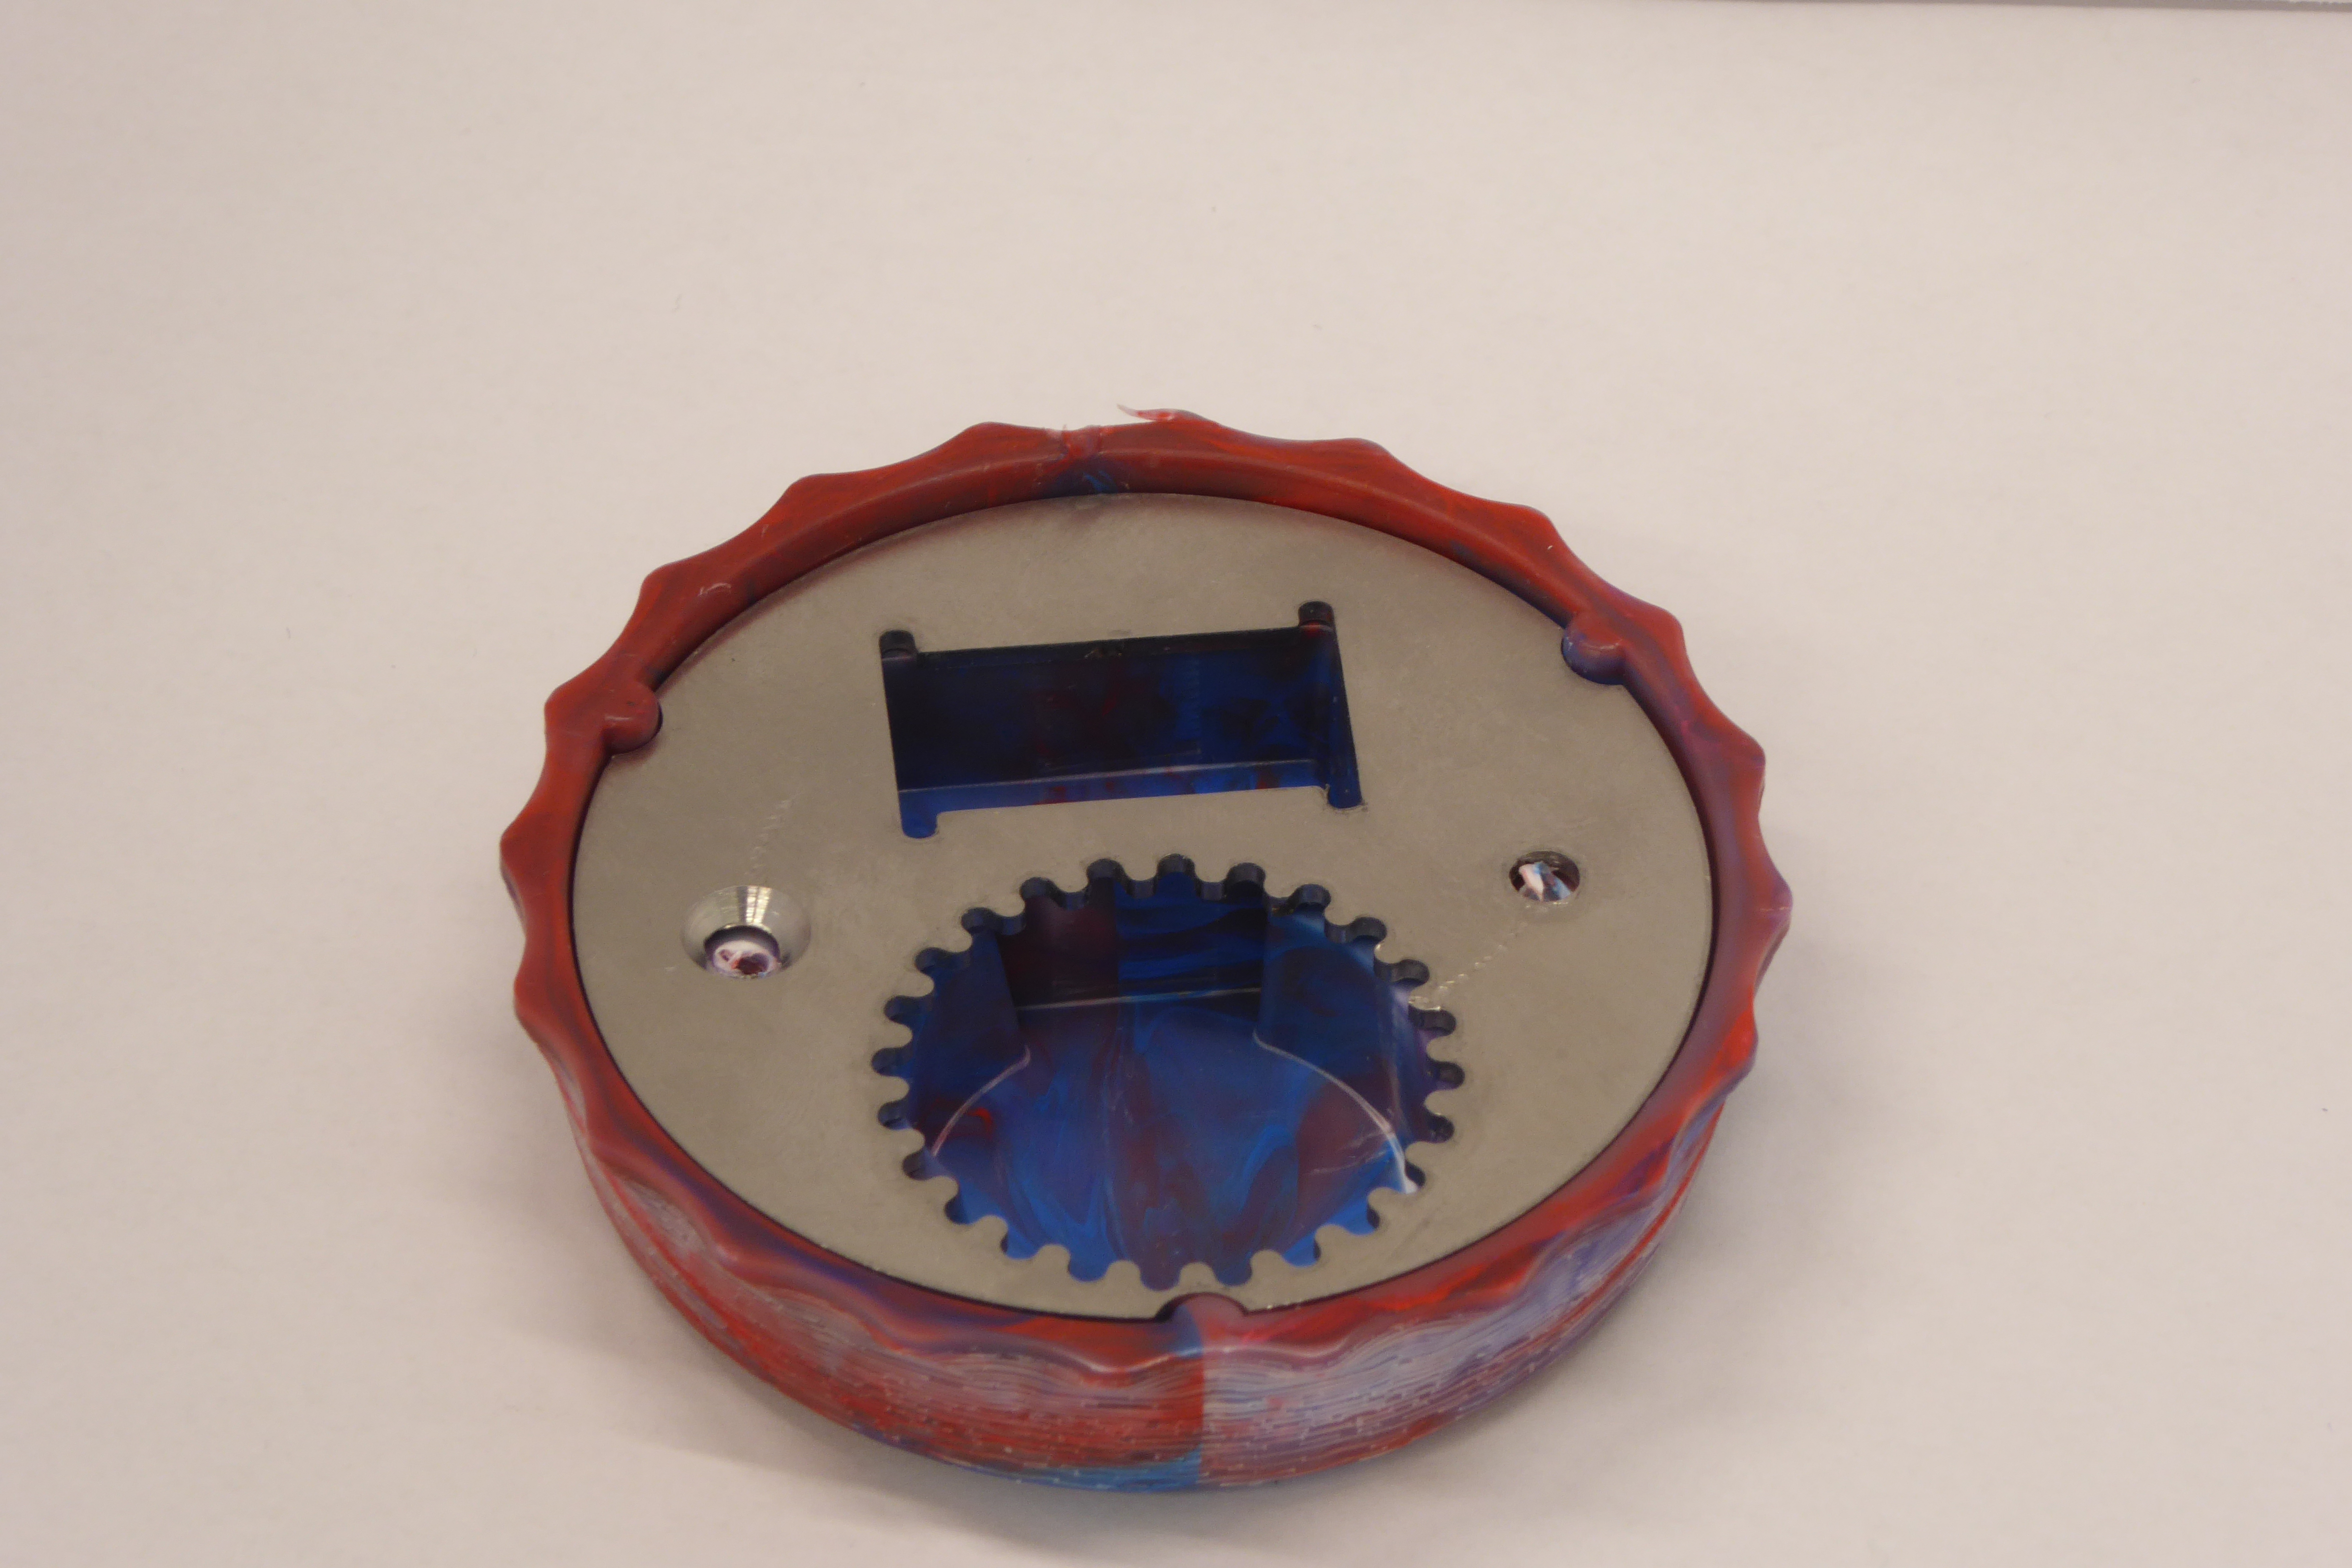
Label: Bottle Opener